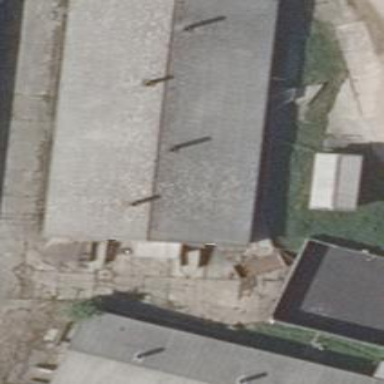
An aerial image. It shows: Gabled roof of grey-colored farm auxiliary building with its roof oriented along the structure.